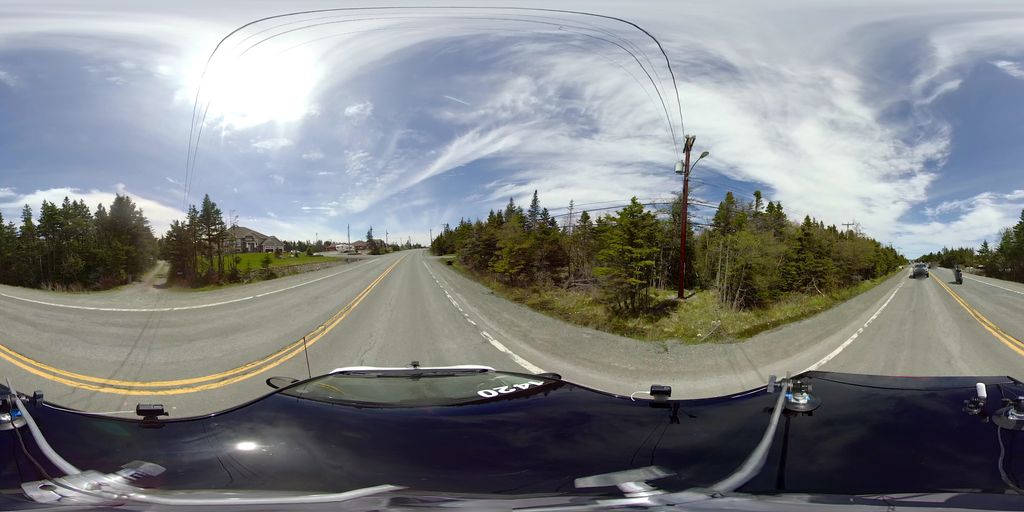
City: st_johns